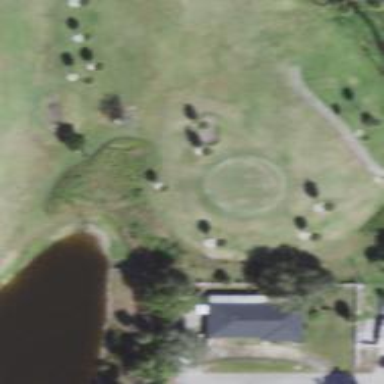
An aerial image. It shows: Golf hole.